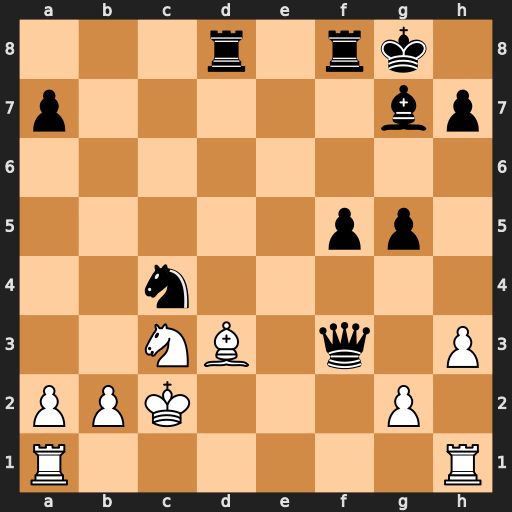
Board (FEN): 3r1rk1/p5bp/8/5pp1/2n5/2NB1q1P/PPK3P1/R6R
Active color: w
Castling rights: -
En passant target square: -
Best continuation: Bxc4+ Kh8 gxf3